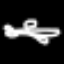
Label: airplane